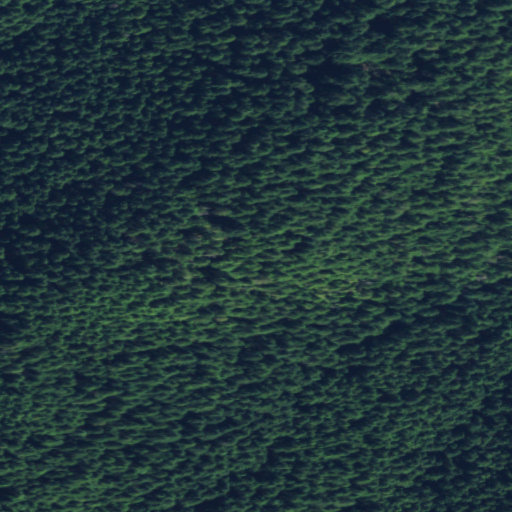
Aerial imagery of mountain in Washington named Halfway Rock containing only evergreen forest